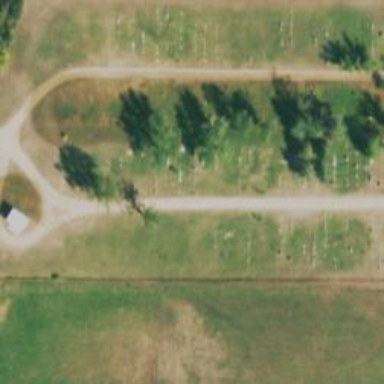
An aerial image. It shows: Historic tomb with tombstone.